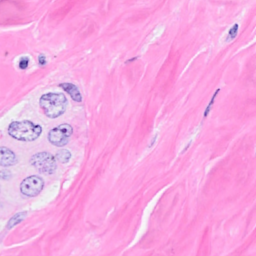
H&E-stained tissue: Breast